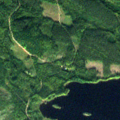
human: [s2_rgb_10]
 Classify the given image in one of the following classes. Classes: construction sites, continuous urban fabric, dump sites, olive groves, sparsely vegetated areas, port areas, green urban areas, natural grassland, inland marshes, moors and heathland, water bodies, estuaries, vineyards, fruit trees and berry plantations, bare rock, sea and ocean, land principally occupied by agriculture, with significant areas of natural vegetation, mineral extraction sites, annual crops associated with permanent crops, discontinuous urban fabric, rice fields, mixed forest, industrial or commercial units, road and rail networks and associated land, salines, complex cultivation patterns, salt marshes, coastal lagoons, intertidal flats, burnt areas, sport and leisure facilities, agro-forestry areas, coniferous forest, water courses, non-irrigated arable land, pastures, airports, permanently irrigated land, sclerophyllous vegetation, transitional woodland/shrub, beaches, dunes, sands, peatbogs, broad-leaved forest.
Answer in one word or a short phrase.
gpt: mixed forest, transitional woodland/shrub, water bodies